Question: I am saving images to the HTML5 filesystem using the <URL>.
Every n minutes I'm reloading and replacing these images from a server side method.
After each reload/replace cycle I'm showing these images on a website.
'''
var img = new Image();
img.src = 'filesystem://...';
'''
But the image doesn't get updated on the website. When I open the filesystem url in a new tab I can see the changes.
I've added a "random" query parameter to the filesystem url
'''
"&rnd=" + new Date().getTime();
'''
but that doesn't circumvent the browser cache (I'm assuming that the problem is the browser cache, because in the Chrome Developer Tools in the Network tab says "(from cache)")

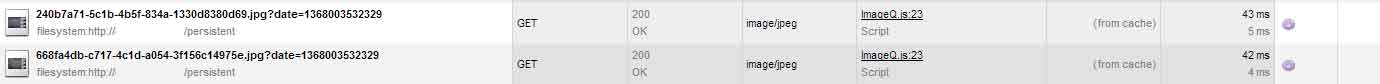
Answer: I wrote a test case for this question. To my surprise it worked as it should.
I guess that the last chrome update fixed this issue for me:
If someone wants to try this, have a look here:
<URL>